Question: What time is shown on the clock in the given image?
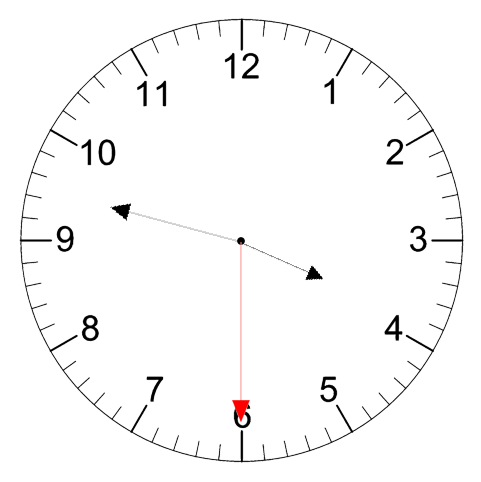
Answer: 03:47:30